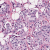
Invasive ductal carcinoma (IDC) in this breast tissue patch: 1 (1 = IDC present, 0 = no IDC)